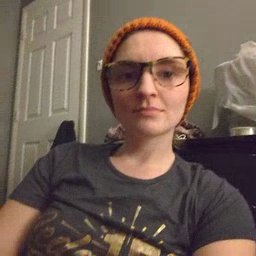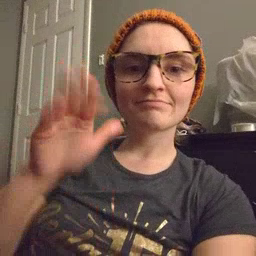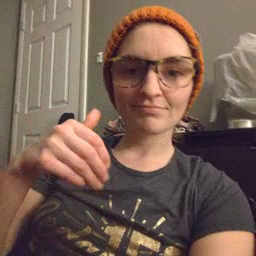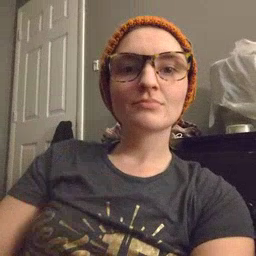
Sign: jeans